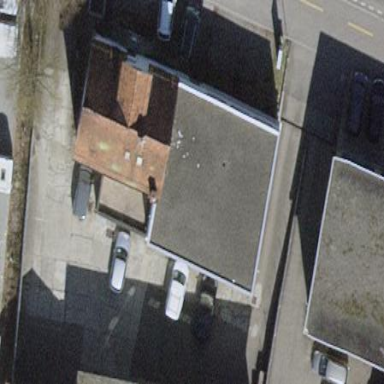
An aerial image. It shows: Building with flat roof.